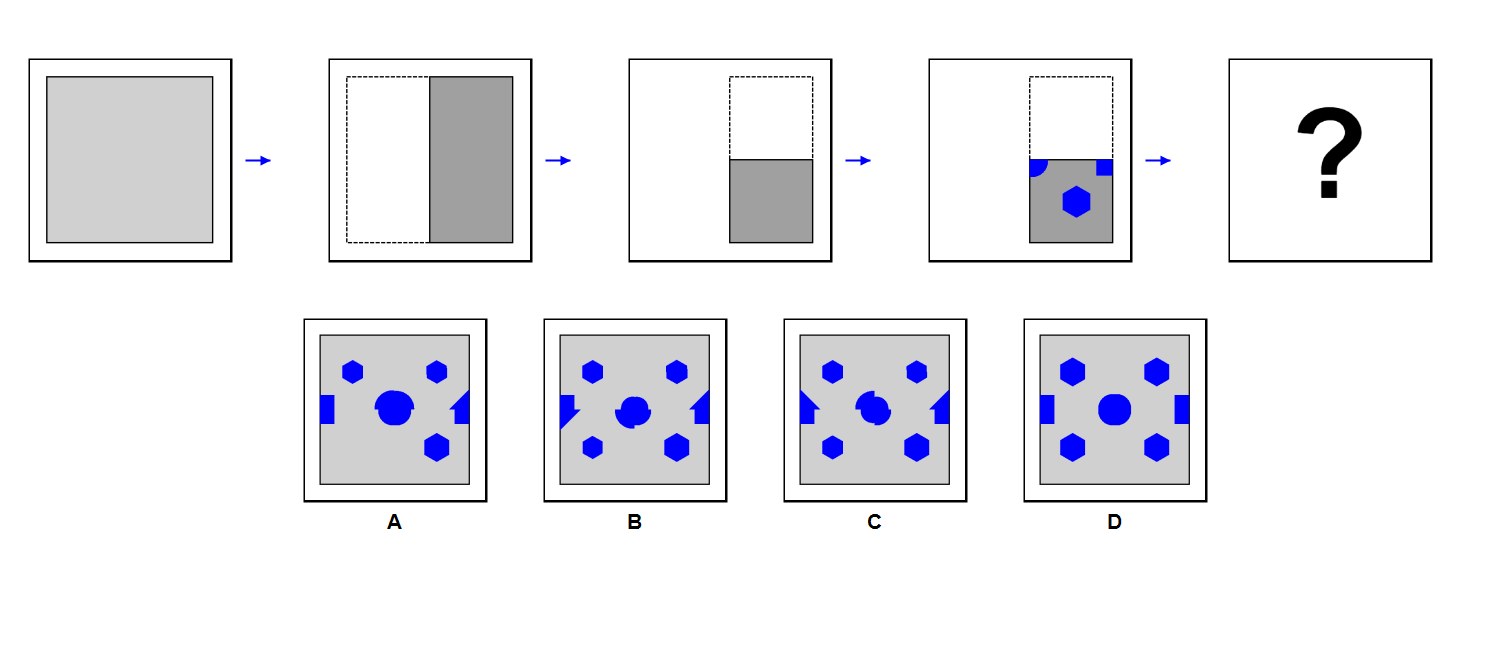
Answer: D